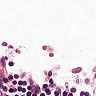
Metastatic tissue present: no